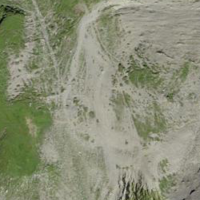
EUNIS habitat code: 26
Species observed at this site:
Aquila chrysaetos
Bartsia alpina